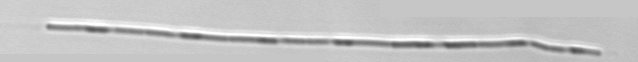
Label: Leptocylindrus